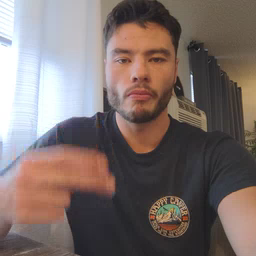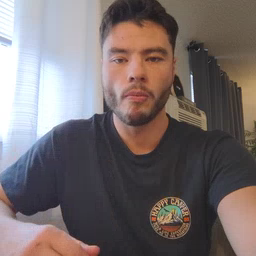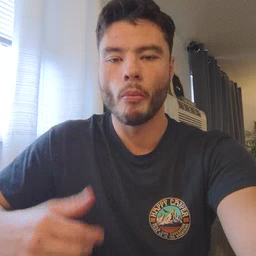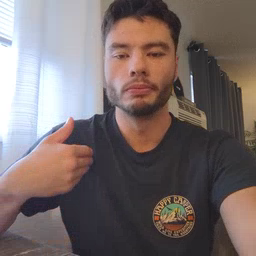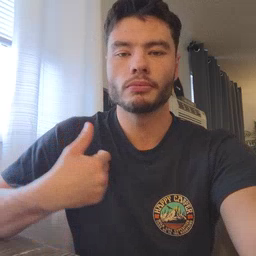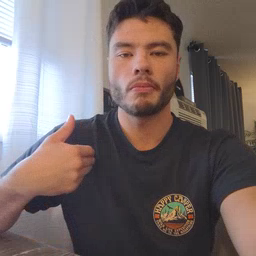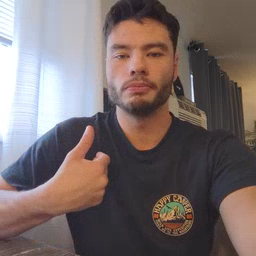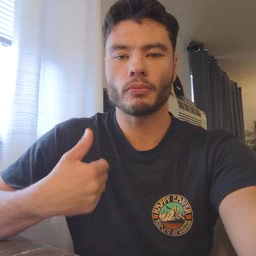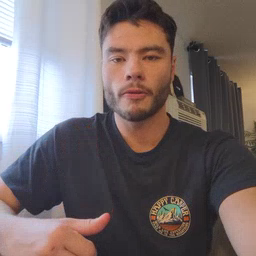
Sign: animal